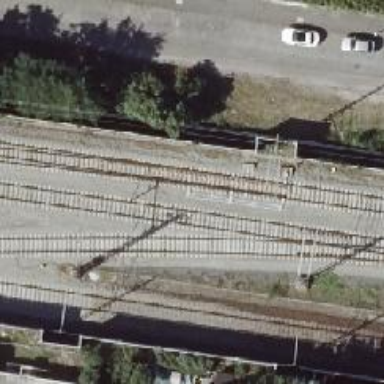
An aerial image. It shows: Railway switch with the turnout side on the left.